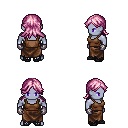
a pixel art fantasy rpg character, male body template, dark elf, purple skin, brown pirate shirt, robe skirt, pink loose hair, metal gloves, ghillies, four views (front, back, left, right), 2x2 character sprite sheet, small pixel art, hard edges, no anti-aliasing